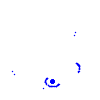
Particle: electron